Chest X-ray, PA view. Patient: 59 years old, sex M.
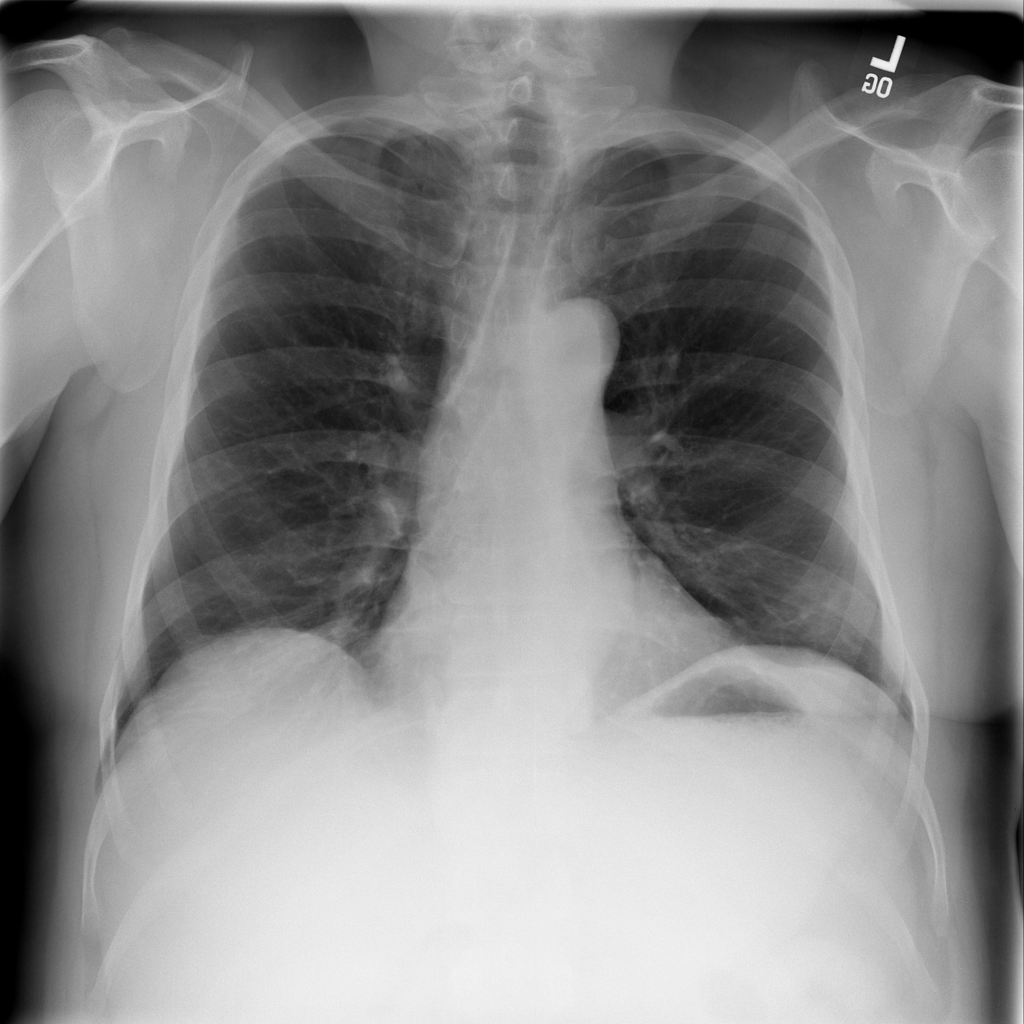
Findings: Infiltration